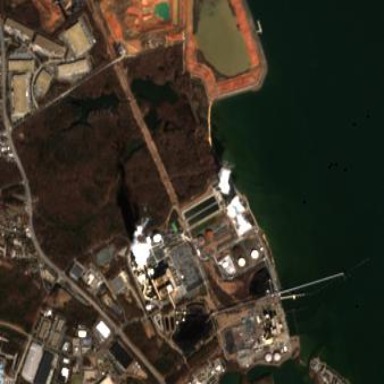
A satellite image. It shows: Industrial area with power plant fueled by coal and oil.